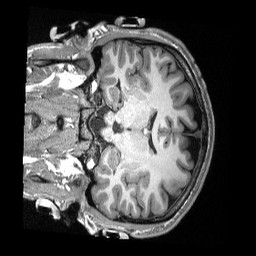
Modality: T1w
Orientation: coronal
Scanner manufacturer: siemens
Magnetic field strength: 3 T
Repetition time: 2.3 s
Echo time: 0.00308 s